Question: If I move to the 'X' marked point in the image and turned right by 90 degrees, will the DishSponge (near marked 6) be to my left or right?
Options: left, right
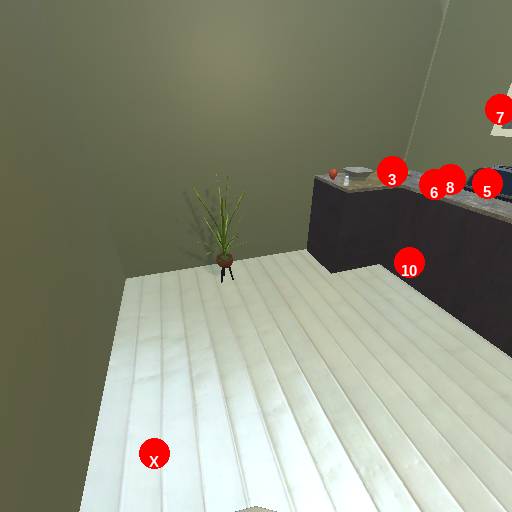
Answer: left